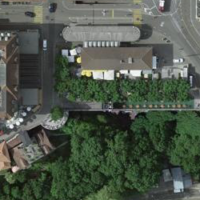
EUNIS habitat code: 53
Species observed at this site:
Chroicocephalus ridibundus
Corvus corone
Larus michahellis
Anas platyrhynchos
Parus major
Ilex aquifolium
Passer domesticus
Columba livia